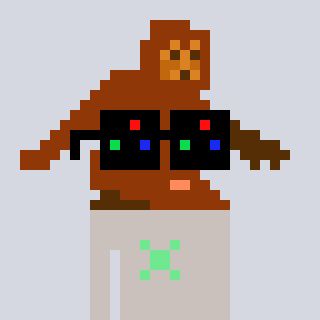
a pixel art character with square black sunglasses, a bigfoot-shaped head and a foggrey-colored body on a cool background